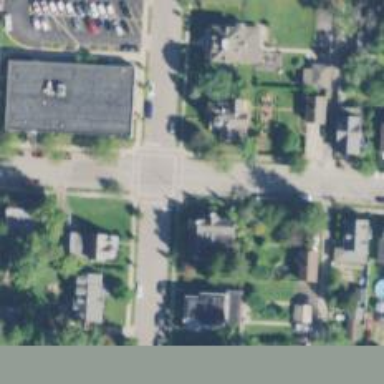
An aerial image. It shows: Neighbourhood with historic district.